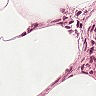
Metastatic tissue present: no